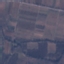
Land use / land cover: PermanentCrop